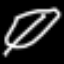
Label: leaf